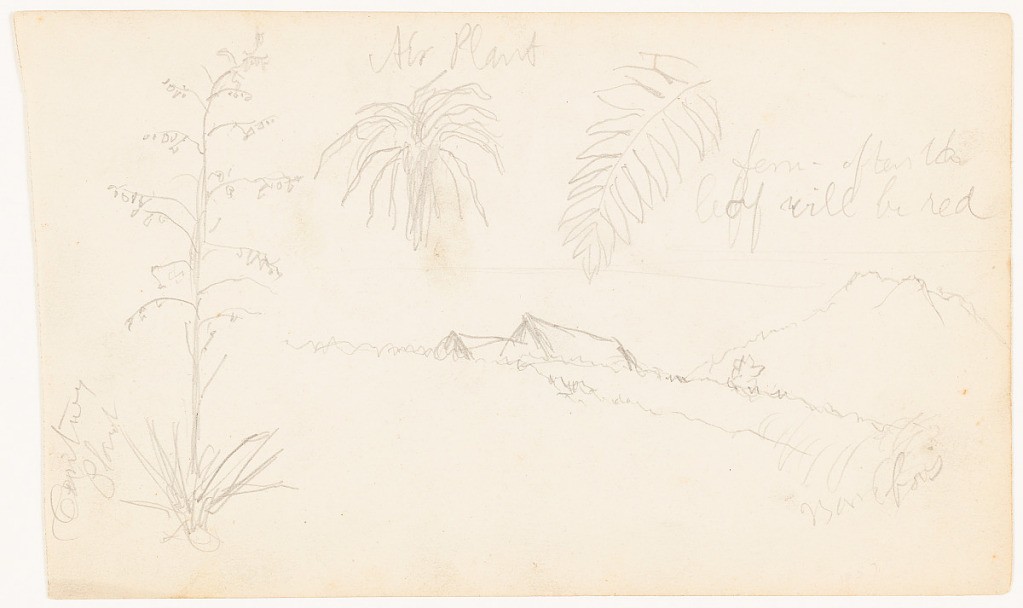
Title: Botanical Sketches with a Landscape View, Ecuador
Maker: Frederic Edwin Church, American, 1826–1900
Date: May–August 1857
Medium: Graphite on white wove paper
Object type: Drawing
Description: Landscape and botanical sketches from Ecuador showing views of hills and three plant sketches. At center and center right, a view from a hill with the roofs of two houses is visible. Summit or another hill is shown in middle distance at right. Sketch of a blooming century plant visible at left, with two sketches of an air plant and a fern above at right.